Question: Could anyone please advise how one would access id or name elements within these nested structures using ColdFusion?
Just a note, this is deserialized JSON response from Facebook's Graph API.
Thanks!

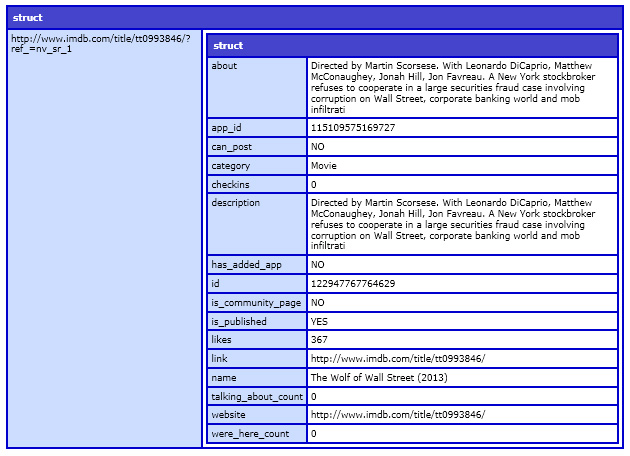
Answer: You can reference any key using the notation below.
'structName['fullurlname']['id']'